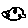
Label: cloud